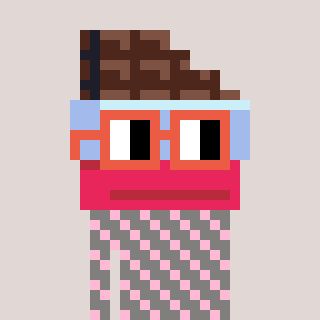
a pixel art character with square orange glasses, a chocolate-shaped head and a bluegrey-colored body on a warm background